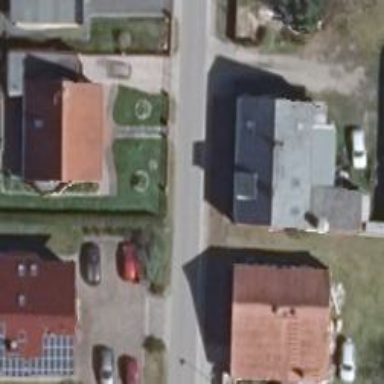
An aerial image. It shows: Residential road with asphalt surface.